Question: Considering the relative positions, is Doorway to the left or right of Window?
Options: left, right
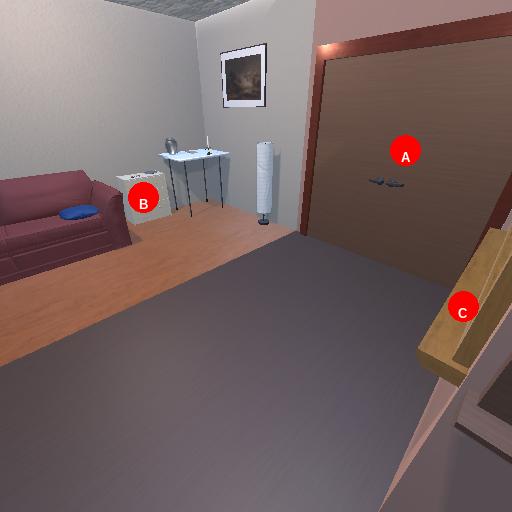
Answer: left